Question: First of all, I'd like to inform you all that I'm just a beginner and I've tried many thing without any success.
I've managed to make a JFrame then a JPanel and inside that JPanel, a JLabel with icon. I can retrieve the picture with the button 'JFileChooser', the picture is resized to fit the 'JLabel'.
My project has exactly 5 files :
- 'ImageFilter''LoadFiles'- 'ImagePreview''LoadFiles'- 'LoadFiles''JFileChooser'- 'NewJFrame'- 'Utils''LoadFiles'
I am using NetBeans IDE and the GUI Builder, I made my class LoadFiles(JFileChooser) so that I just have to drop the class on NewJFrame and the button appears on my JFrame, so that my program can be easily modified (Every class is a module, but yet only one which is LoadFiles) and there is nothing except the variable declared in my NewJFrame.
Here is how my program looks like:

And I want to add two buttons, Next and Previous to navigate between the pictures I already opened in my JLabel.
## Class LoadFiles
'''
import java.awt.Graphics2D;
import java.awt.Image;
import java.awt.RenderingHints;
import java.awt.event.*;
import java.awt.image.BufferedImage;
import javax.imageio.ImageIO;
import javax.swing.*;
import java.io.File;
import java.io.IOException;
public class LoadFiles extends JButton implements ActionListener {
JFileChooser jfc;
public LoadFiles() {
super("Load");
addActionListener(this);
}
public void actionPerformed(ActionEvent e) {
if (jfc == null) {
jfc = new JFileChooser(".");
jfc.addChoosableFileFilter(new ImageFilter());
jfc.setAcceptAllFileFilterUsed(false);
jfc.setAccessory(new ImagePreview(jfc));
}
jfc.setDialogTitle("test");
int result = jfc.showOpenDialog(null);
if(result == JFileChooser.APPROVE_OPTION) {
File file = jfc.getSelectedFile();
System.out.println(file.getParent());
System.out.println(file.getName());
// Read image and place new file icon into preferred locations
BufferedImage newImage = null;
try {
newImage = ImageIO.read(file);
} catch(IOException ex) {
System.out.println("red error: " + ex.getMessage());
}
ImageIcon backgdIcon = new ImageIcon(newImage);
Image zoom = getScaledImage(backgdIcon.getImage(), 471, 189);
Icon iconScaled = new ImageIcon(zoom);
NewJFrame.jLabel1.setIcon(iconScaled);
} else if (result == JFileChooser.CANCEL_OPTION) {
System.out.println(JFileChooser.CANCEL_OPTION);
}
}
private Image getScaledImage(Image srcImg, int w, int h){
BufferedImage resizedImg = new BufferedImage(w, h, BufferedImage.TYPE_INT_RGB);
Graphics2D g2 = resizedImg.createGraphics();
g2.setRenderingHint(RenderingHints.KEY_INTERPOLATION, RenderingHints.VALUE_INTERPOLATION_BILINEAR);
g2.drawImage(srcImg, 0, 0, w, h, null);
g2.dispose();
return resizedImg;
} }
'''
You can find here my program:
<URL>
Please, could you help me?
Edit 1 - Thank you for your comments, I couldn't answer sooner. I will try what you are talking about both MadProgrammer and Andrew Thompson. I will get back to you later hoping I'll make it work.
I'll also remember for my next posts to make it better (MCVE).
Joop Eggen - I am not trying to make a preview icon in JFileChooser, I already have that. I want to be able to retrieve the last image i added to the JLabel with the Previous Button (not Preview). Thank you anyway for your reply.
Edit 2 - Thank's for your advices mbw, what I had in mind when I did that was thatI could use that classe in any application by just dropping it on a GUI and it could work everywhere by just chaning variable's name but you are right, it is not easy to communicate with the other conponent.
I wanted to do the less code possible in the JFrame, so it can be the most modular possible.
I will probably do like you're saying.
Edit 3 -
Finaly I succeeded,
I declare this in the class :
'''
List<BufferedImage> images;
int currentImage = 0;
'''
Then after I put the image in the BufferedImage
'''
//bufferedimage dans la arraylist
if(images == null)
images = new ArrayList<BufferedImage>();
images.add(newImage);
currentImage = images.size() - 1;
'''
And I did two methods
'''
public void nextImage() {
if(images != null && images.get(currentImage + 1) != null )
{
ImageIcon backgdIcon = new ImageIcon(images.get(currentImage + 1));
Image zoom = getScaledImage(backgdIcon.getImage(), 471, 189);//taille en pixels
Icon iconScaled = new ImageIcon(zoom);
NewJFrame.jLabel1.setIcon(iconScaled);
}
}
public void prevImage() {
if(images != null && images.get(currentImage - 1) != null )
{
ImageIcon backgdIcon = new ImageIcon(images.get(currentImage - 1));
Image zoom = getScaledImage(backgdIcon.getImage(), 471, 189);//taille en pixels
Icon iconScaled = new ImageIcon(zoom);
NewJFrame.jLabel1.setIcon(iconScaled);
}
}
'''
Thank you everyone for all your advices. Have a good day.
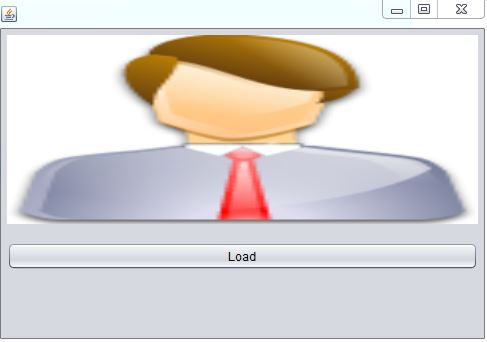
Answer: There are some good ideas in the comments, but I think it will be easier if you change the structure of your code.
If I were you, I would not create extend JButton and create a custom class for each button. It really complicates things, and makes it harder to pass information around the gui to different components that need it.
Instead, to make the code easier to read, I would create three JButtons in your JFrame with the netbeans gui builder: Load, next and previous. Then you can easily add an action event listener for each button and do the all the work in the JFrame. This also makes it really easy to keep a reference to all the loaded pictures for the next and previous button to use.